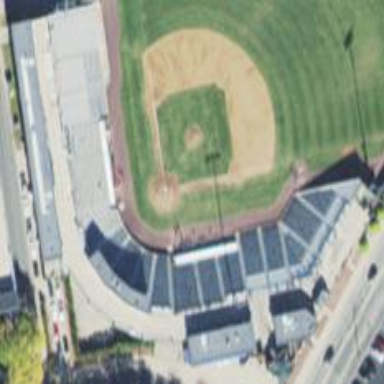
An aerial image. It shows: Grandstand building.